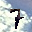
Label: 7